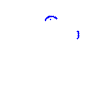
Particle: proton